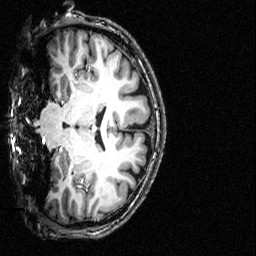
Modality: T1w
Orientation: coronal
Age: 41
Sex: female
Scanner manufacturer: siemens
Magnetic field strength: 3 T
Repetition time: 2.5 s
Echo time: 0.00393 s